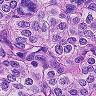
Metastatic tissue present: yes